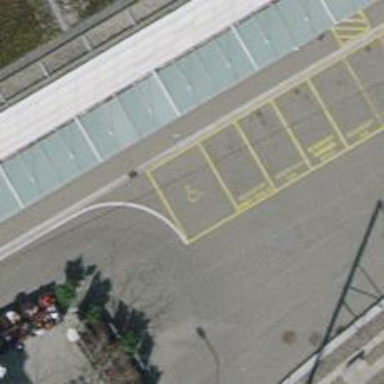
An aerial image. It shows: Asphalt parking surface with designated disabled parking space.